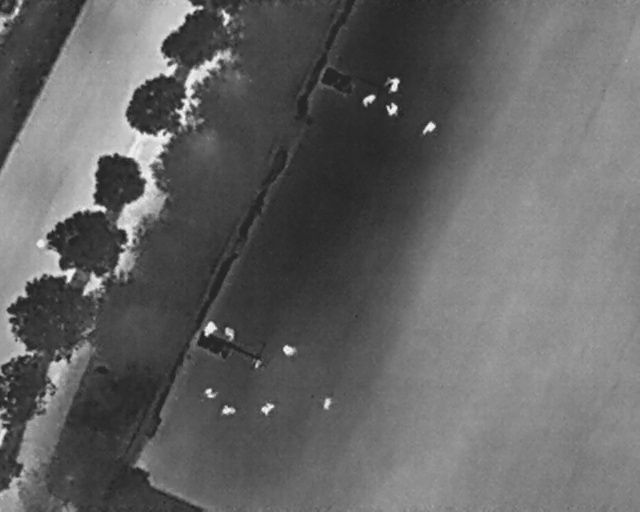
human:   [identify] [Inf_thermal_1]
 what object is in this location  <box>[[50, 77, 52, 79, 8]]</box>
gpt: <ref>1 small person at the bottom</ref>